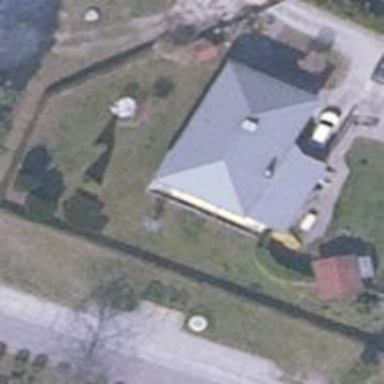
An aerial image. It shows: Simple house.